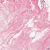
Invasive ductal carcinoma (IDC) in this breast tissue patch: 0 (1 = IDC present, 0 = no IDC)